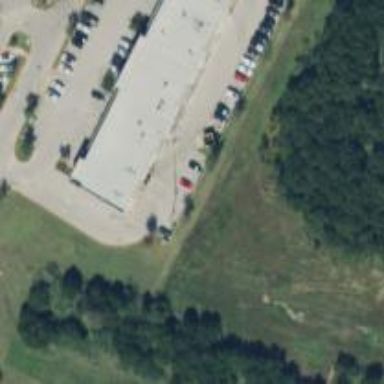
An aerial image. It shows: Retail building.